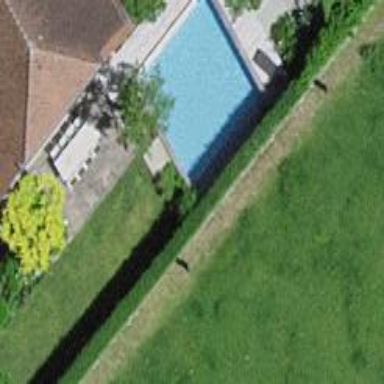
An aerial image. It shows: Swimming pool located in leisure land.